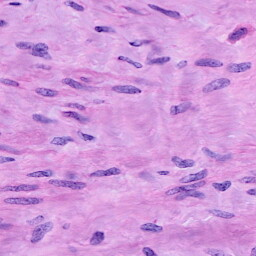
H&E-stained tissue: Cervix